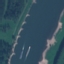
Land use / land cover class: River